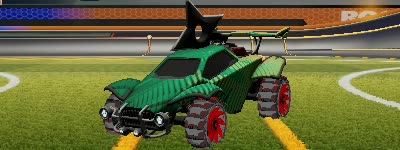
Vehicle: octane